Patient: sex M, age 60
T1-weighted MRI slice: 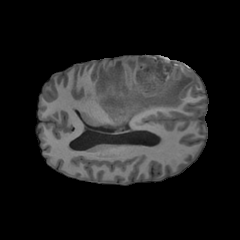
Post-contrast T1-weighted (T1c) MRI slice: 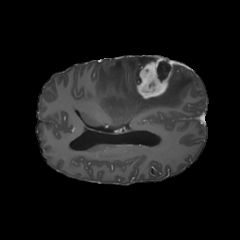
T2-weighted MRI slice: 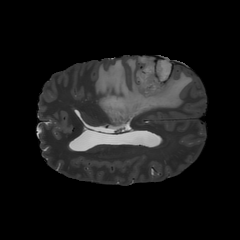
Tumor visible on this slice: yes
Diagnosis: Glioblastoma, IDH-wildtype
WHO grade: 4